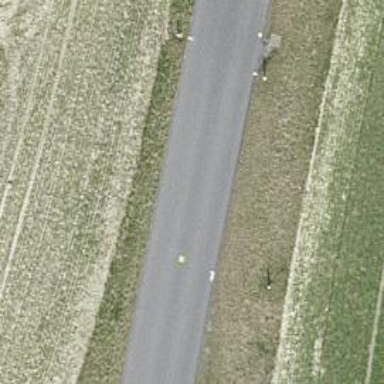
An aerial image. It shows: Tertiary road.